Question: I'm wondering if it's possible to have a slide with text AND add some animation into it for an iPad app. See screenshot below to get an idea of what I need. I want that guy jump up and down and smile. I'm sure I'm not capable of drawing that image using Objective-C primitives myself, so I'm looking at the following options:
1. Do complete animation in 3rd-party tool (Adobe?) and then add it as single standalone file on the slide. But I do not know, what formats are supported in iOS, what are standard formats, and, at the end, how to insert that file on the slide. Can somebody clarify this please?
2. Do complete animation, and then save frames as images, and then quickly change images to give illusion of a movie.
Am I missing something? Are there any other ways? what's the best option?
Please let me know if I'm not clear enough - I will try to provide more information.
Thank you.

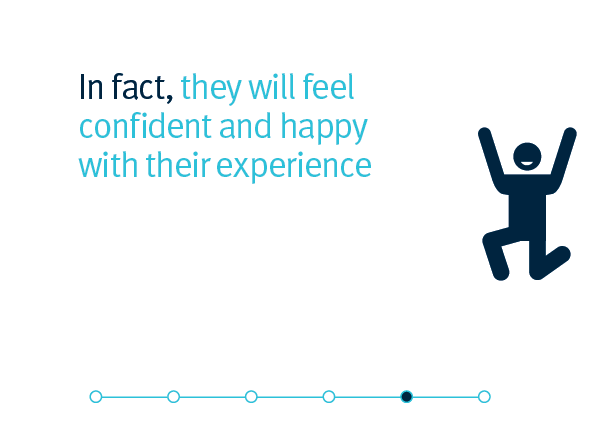
Answer: If you want to use a movie file for the animation, you can find the supported video formats in the <URL> to show the video.
If you want to use a separate image file for each frame, you can use one of the '+[UIImage animatedImage...]' methods to create an animated 'UIImage', and display it in a 'UIImageView'.
If you want to use a single animated GIF for the animation, you can use this <URL> to load the GIF into an animated 'UIImage', and display it in a 'UIImageView'.